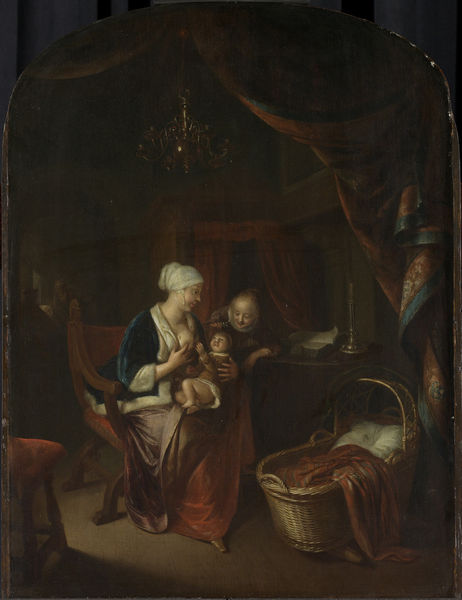
Titel: Een moeder die haar kind de borst geeft
Künstler: Gerard Dou
Standort: Amsterdam
Institution: Rijksmuseum
Schlagwörter: tete, femme, bébé, mère, rideau, allaitement, berceau, lait, tétée, nourisson, allaiter, de lacroix